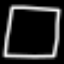
Label: square